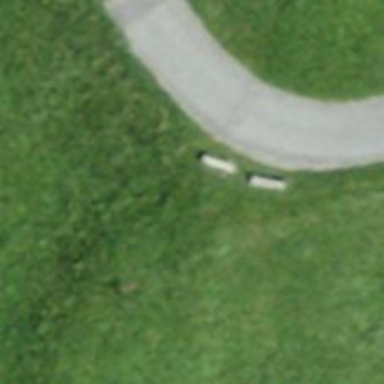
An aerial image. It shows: Bench for seating.